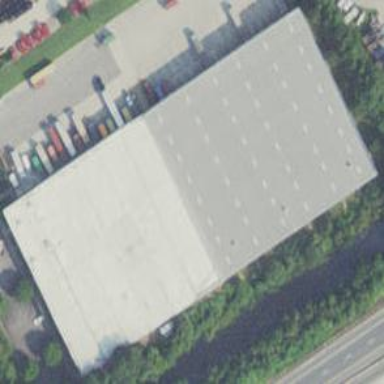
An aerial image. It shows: Industrial building.